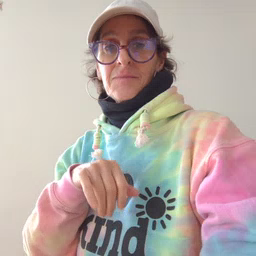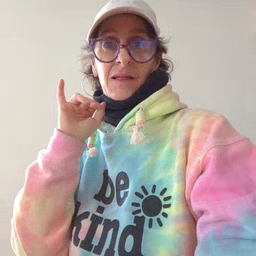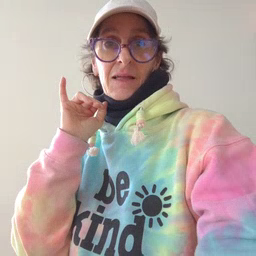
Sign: hat